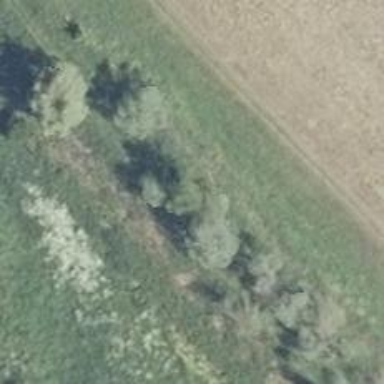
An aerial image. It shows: Row of trees in natural setting.